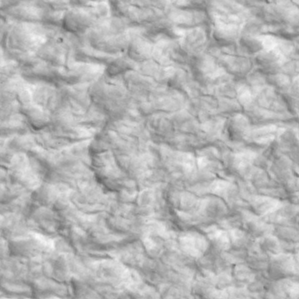
Label: non_frost